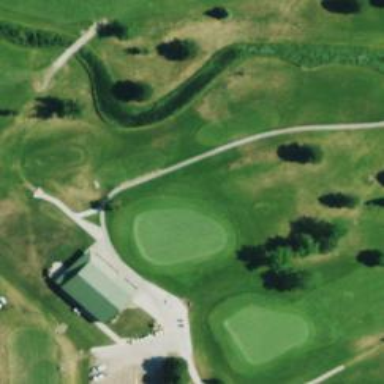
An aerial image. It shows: Grassy area designated as golf tee.